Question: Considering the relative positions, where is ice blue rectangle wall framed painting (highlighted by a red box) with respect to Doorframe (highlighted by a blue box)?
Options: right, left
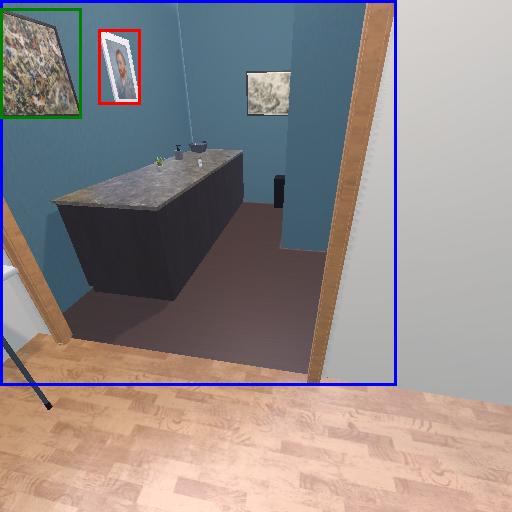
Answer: right